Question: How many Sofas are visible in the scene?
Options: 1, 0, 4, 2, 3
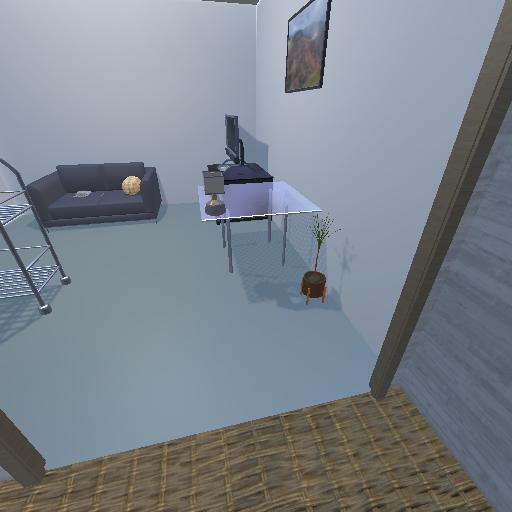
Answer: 1